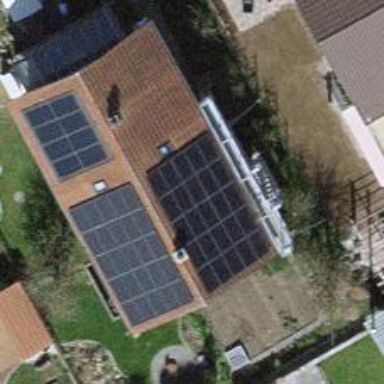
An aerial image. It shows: Solar power generator using photovoltaic panels.